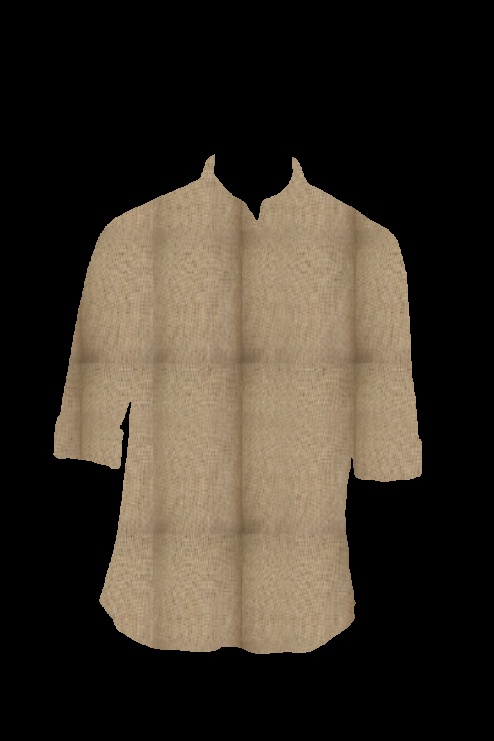
tan kurkurkis tee